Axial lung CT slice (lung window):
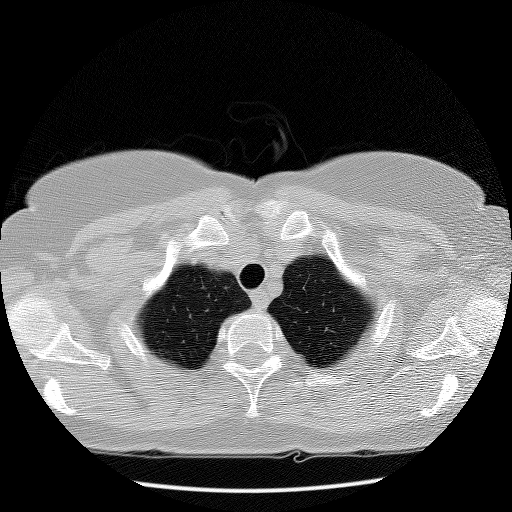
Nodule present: no